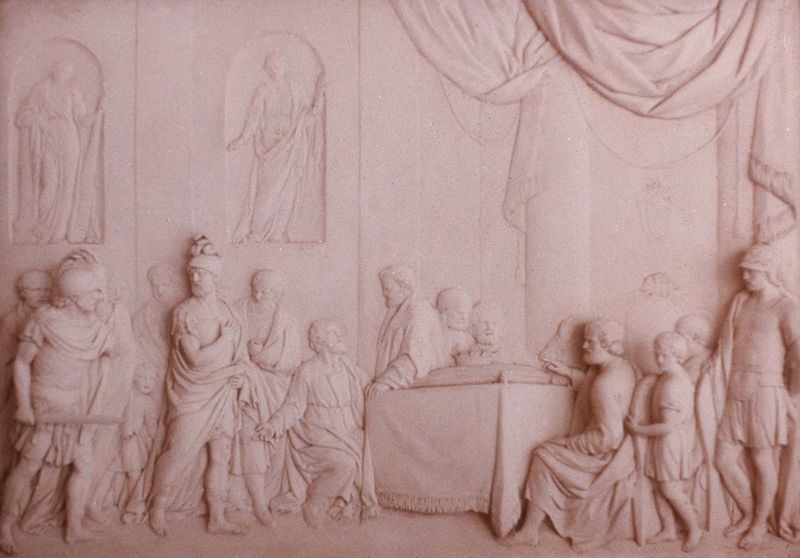
Titel: König Wamba lehnt die Krone ab
Künstler: Pedro Patiño Ixtolinque
Institution: Mexico-City, Museo Nacional de Arte
Schlagwörter: weiß, frauen, marmor, männer, stuhl, säule, tisch, tuch, stein, tischdecke, vorhang, fransen, sitzend, krone, kinder, relief, rundbogen, kissen, soldaten, plastik, nische, antike, philosoph, seil, raub, schwert, säbel, soldat, helm, kunst, mythologie, rüstung, rom, römer, skulpturen, götter, griechenland, nischen, kalkstein, katholisch, friess, ng, basso rilievo